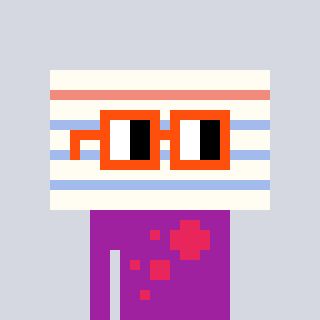
a pixel art character with square orange glasses, a empty notebook page-shaped head and a magenta-colored body on a cool background